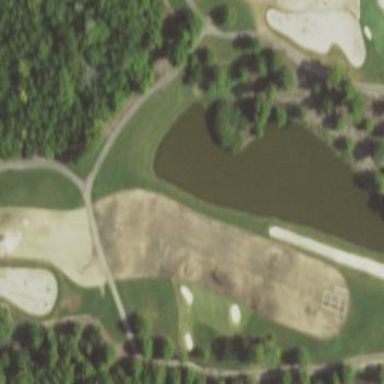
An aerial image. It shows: Golf fairway surrounded by grass.